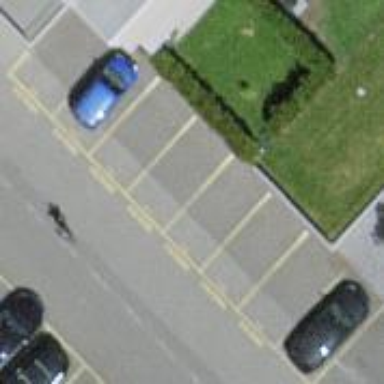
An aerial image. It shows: Street-side parking lot with asphalt surface.